Field crop: tomato
Growth stage: 2
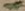
Species: solanum